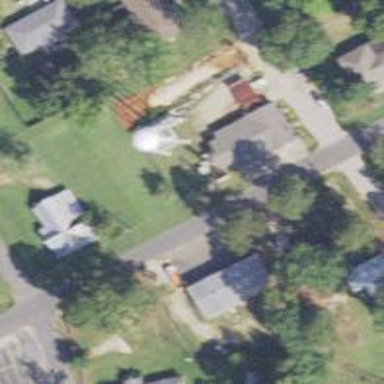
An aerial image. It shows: Water tower that is man-made.